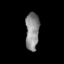
Tissue: lung
Cell type: Epithelial cells
Senescence score: 0.1766
Nuclear area (px): 503
Mean DAPI intensity: 138.541